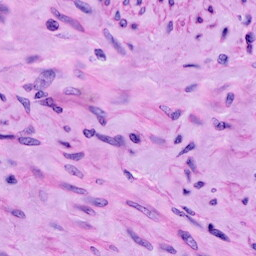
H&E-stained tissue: Cervix